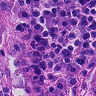
Metastatic tissue present: no